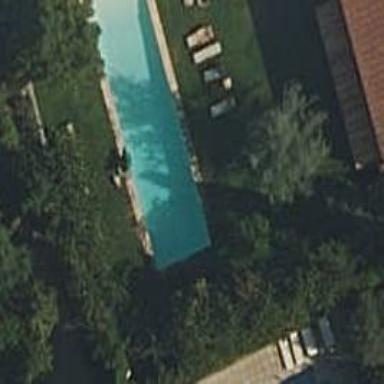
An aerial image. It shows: Swimming pool located in leisure land.